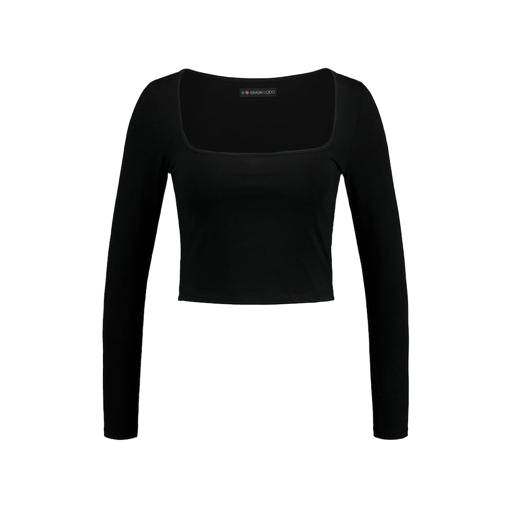
black long-sleeve crop top, black long sleeved crop top, black long-sleeved top, white background